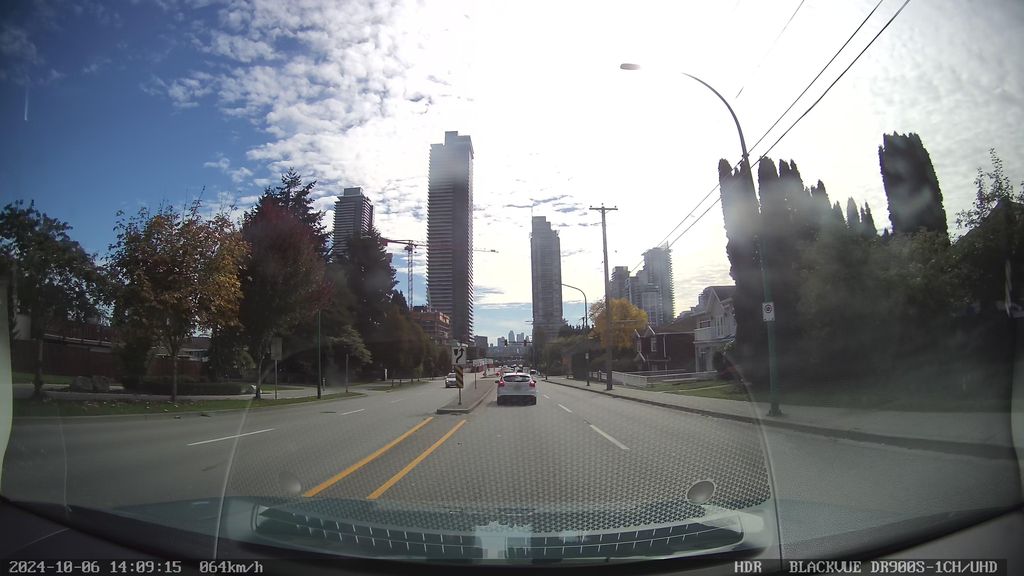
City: vancouver